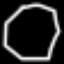
Label: octagon